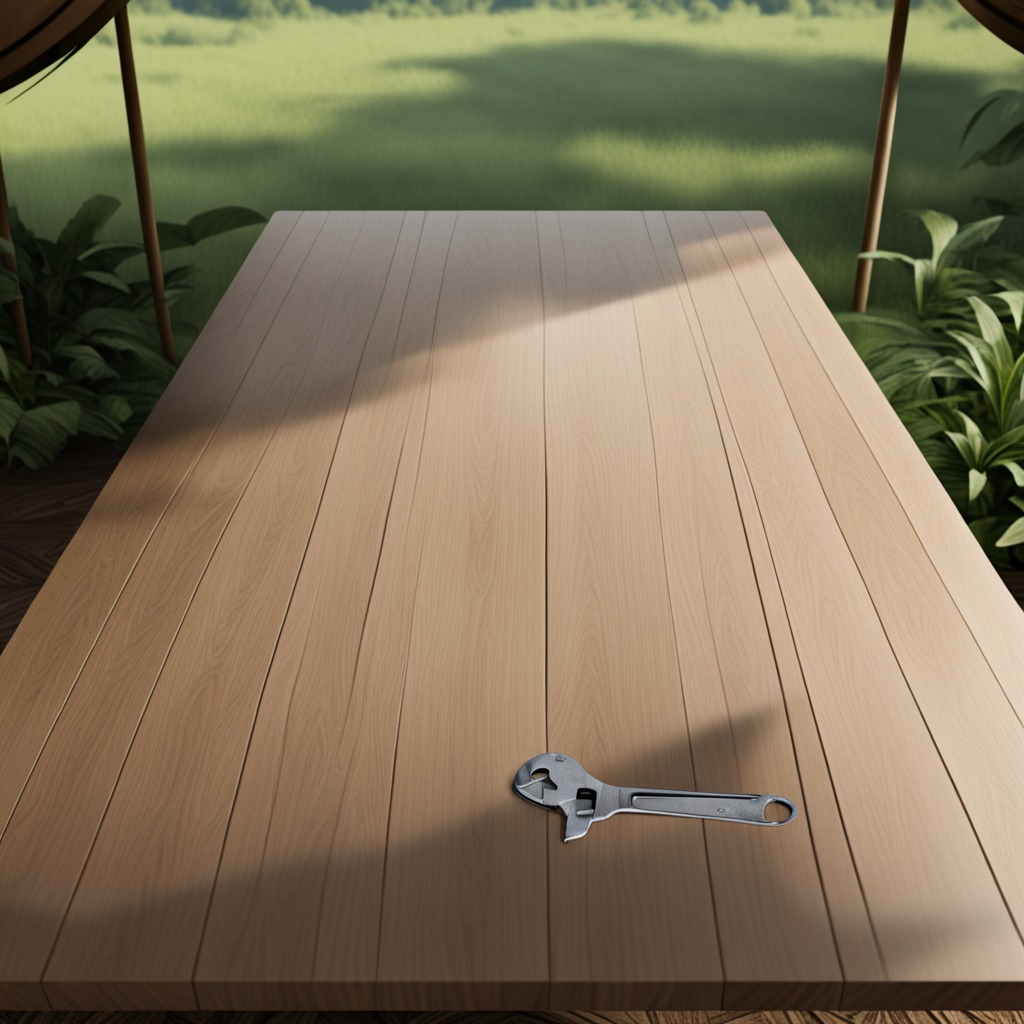
An wrench is lying on a wooden table inside a jungle field workshop tent.